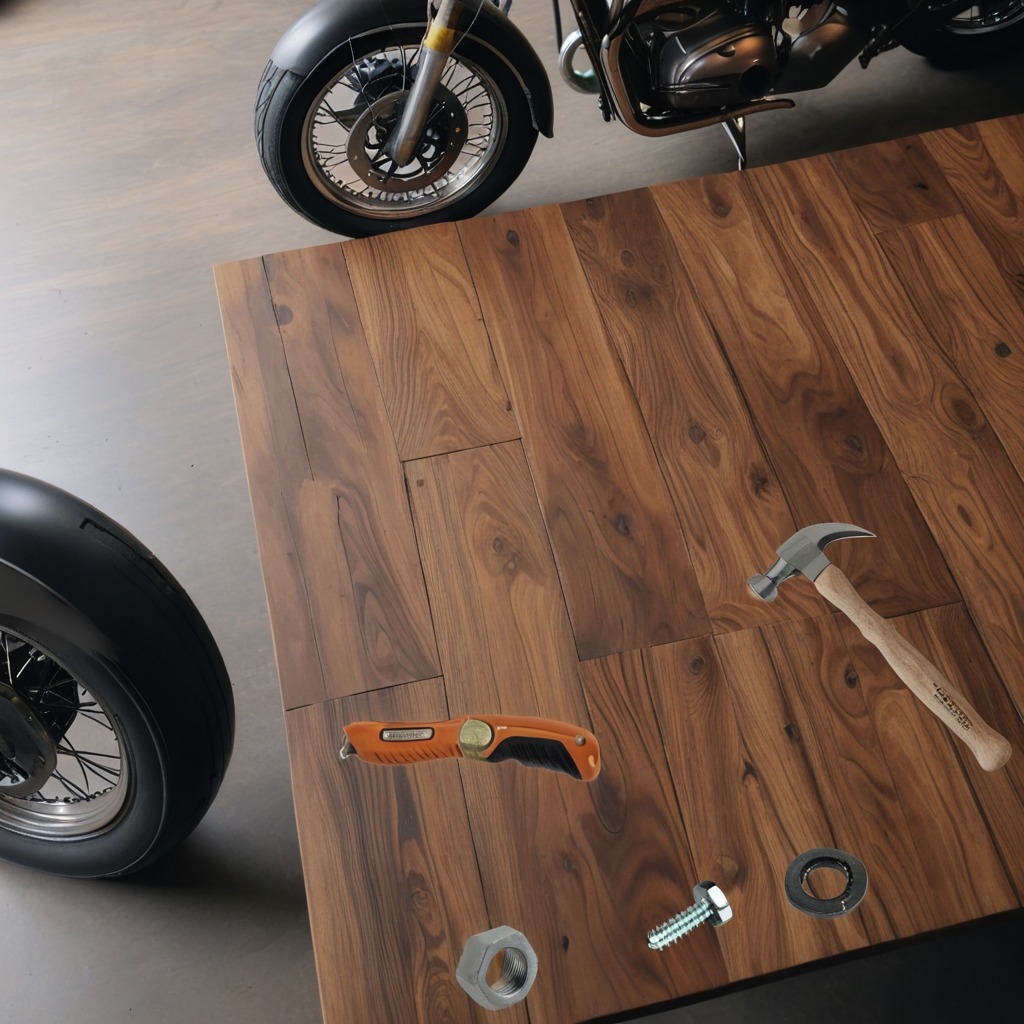
A utility knife, a flat metal washer, a metal machine screw, a hammer, and a metal nut are lying on the oil-spilled wooden table in a vintage motorcycle garage.